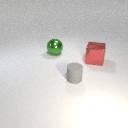
large red metal cube in front of large green metal sphere